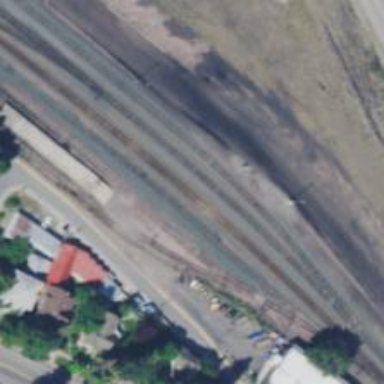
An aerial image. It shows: Railway track.